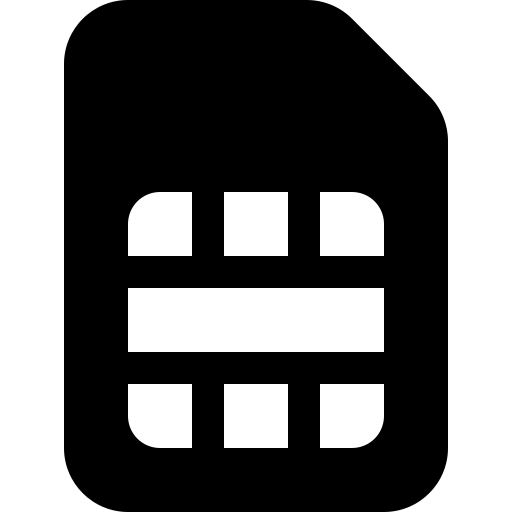
Tags: icon, FontAwesome, fa-icon, solid, sim, card